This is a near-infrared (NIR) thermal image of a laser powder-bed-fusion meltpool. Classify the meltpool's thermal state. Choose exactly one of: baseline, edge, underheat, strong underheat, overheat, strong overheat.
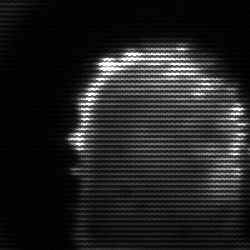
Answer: baseline